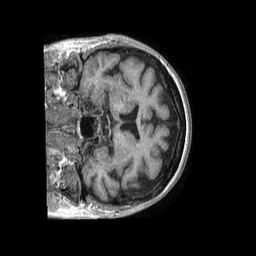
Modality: T1w
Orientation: coronal
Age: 76
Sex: female
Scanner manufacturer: philips
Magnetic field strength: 1.5 T
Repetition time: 0.007804 s
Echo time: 0.003631 s